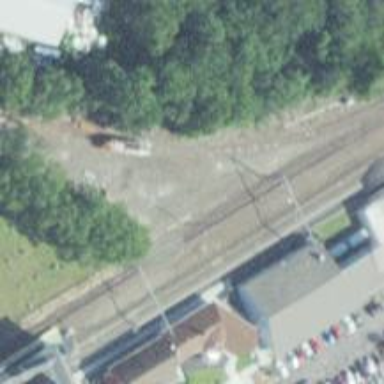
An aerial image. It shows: Railway track with electrified contact line. The railway track is interlaced.